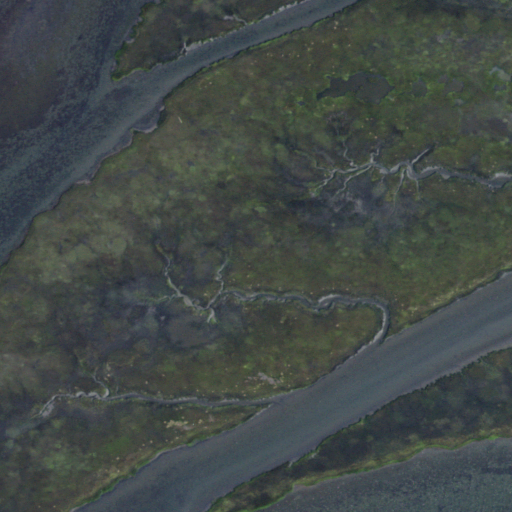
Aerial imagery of island in New Jersey named Williams Island containing herbaceous wetlands and open water